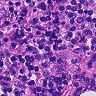
Metastatic tissue present: no